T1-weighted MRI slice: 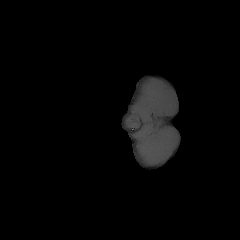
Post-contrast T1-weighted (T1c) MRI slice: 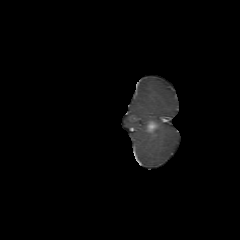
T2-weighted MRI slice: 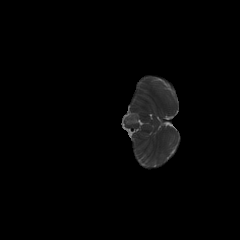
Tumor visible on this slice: yes